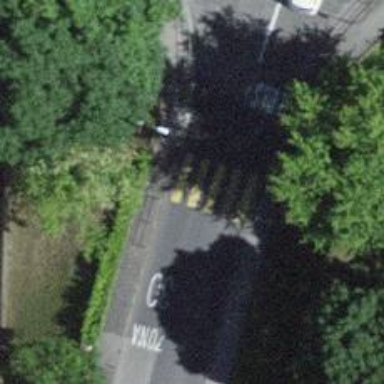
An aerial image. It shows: Marked zebra crossing on the road.